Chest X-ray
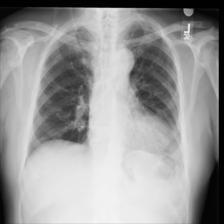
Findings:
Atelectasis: negative
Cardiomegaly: negative
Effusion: negative
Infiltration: negative
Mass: negative
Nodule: negative
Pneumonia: negative
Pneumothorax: negative
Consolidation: negative
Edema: negative
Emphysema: negative
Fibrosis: negative
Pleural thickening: negative
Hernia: negative